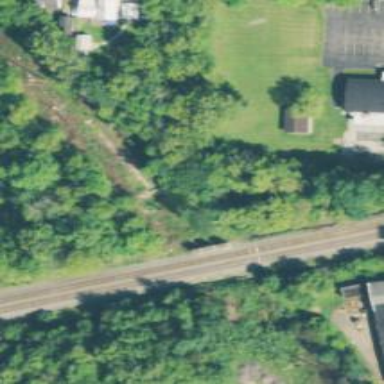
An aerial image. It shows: Historic light rail track that is now abandoned.